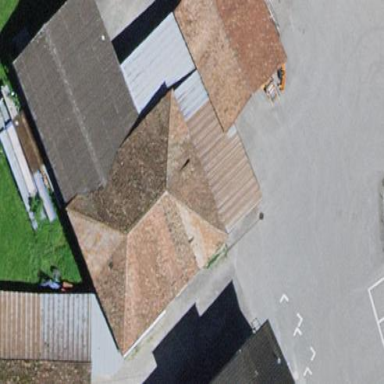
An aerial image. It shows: Shed building.